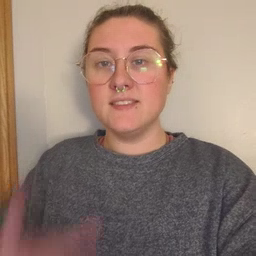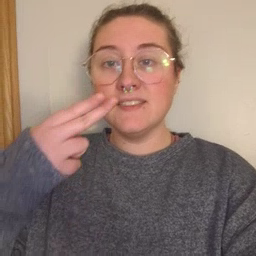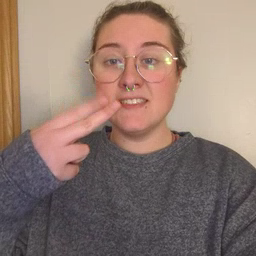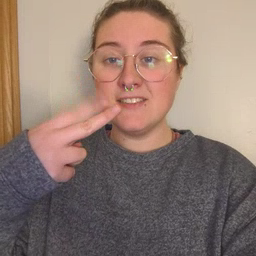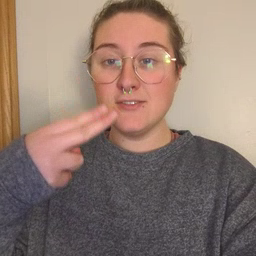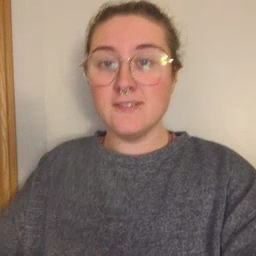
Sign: scissors